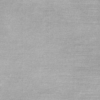
Label: dusty